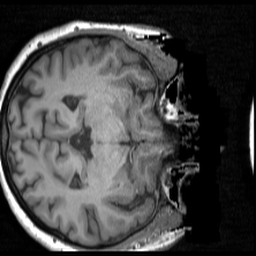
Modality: T1w
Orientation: axial